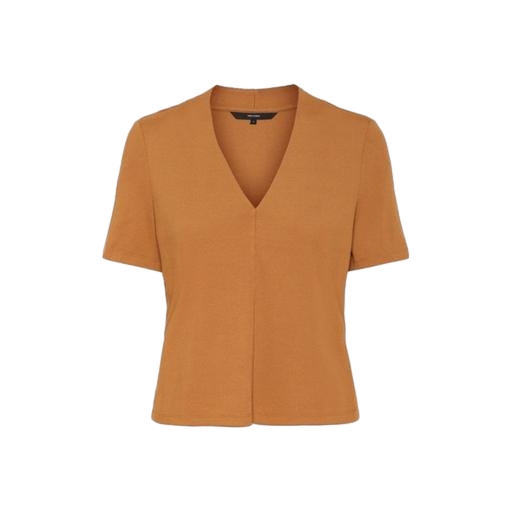
short-sleeve top only macy, multicolor vero moda rust high neck blouse, short-sleeved blouse, white background